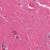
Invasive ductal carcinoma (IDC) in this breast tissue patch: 0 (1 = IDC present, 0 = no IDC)